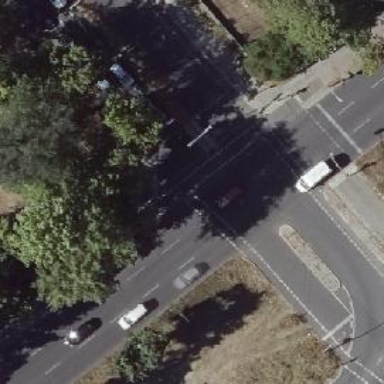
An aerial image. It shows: Footway crossing with traffic signals and island in the middle.